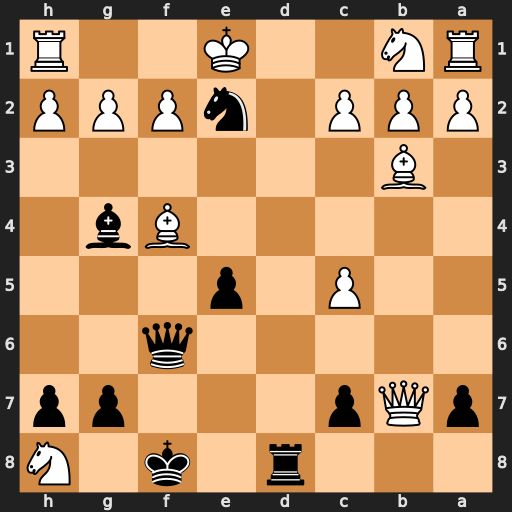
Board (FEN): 3r1k1N/pQp3pp/5q2/2P1p3/5Bb1/1B6/PPP1nPPP/RN2K2R
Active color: b
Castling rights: KQ
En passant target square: -
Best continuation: Qxf4 f3 Ng3 Kf2 Nxh1+